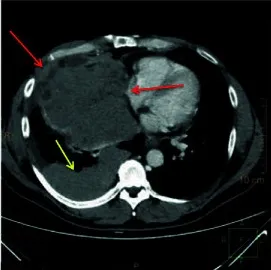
Longitudinal slices of computed tomography scans at baseline.
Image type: radiology (ct)